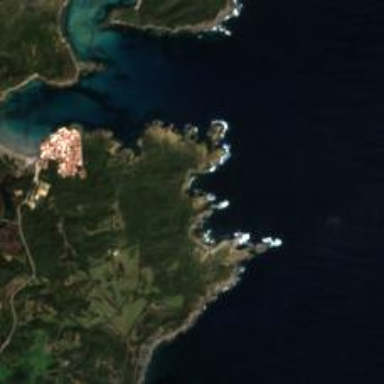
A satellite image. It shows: Picturesque coastline scene.